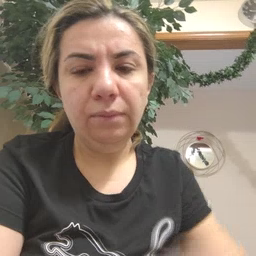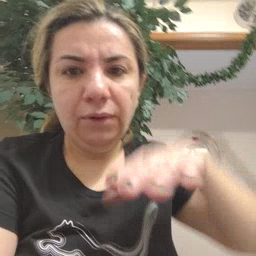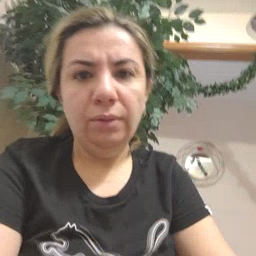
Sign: into